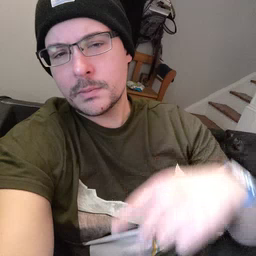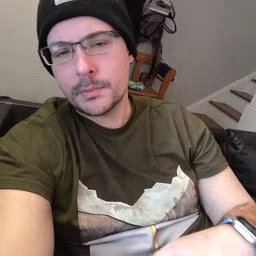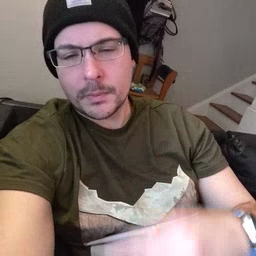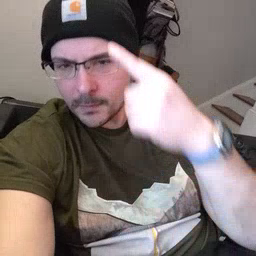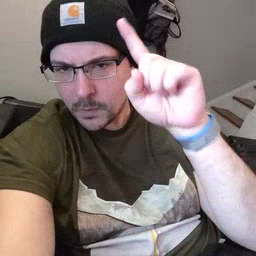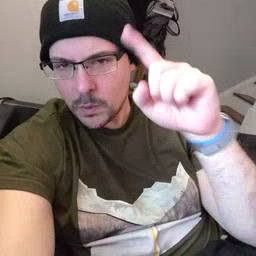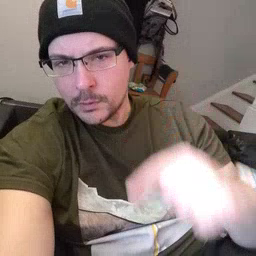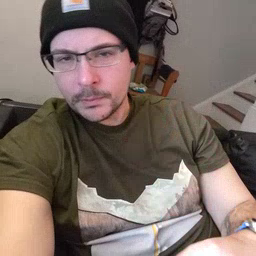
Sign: for